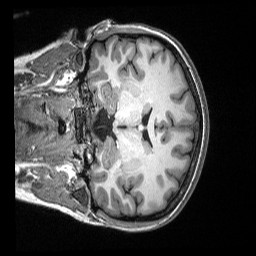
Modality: T1w
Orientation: coronal
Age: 24
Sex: female